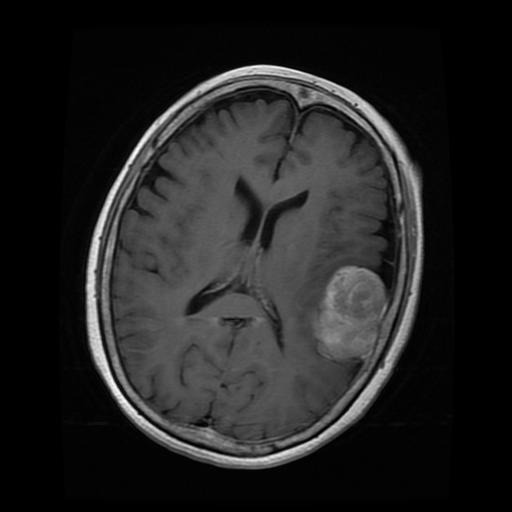
Label: meningioma